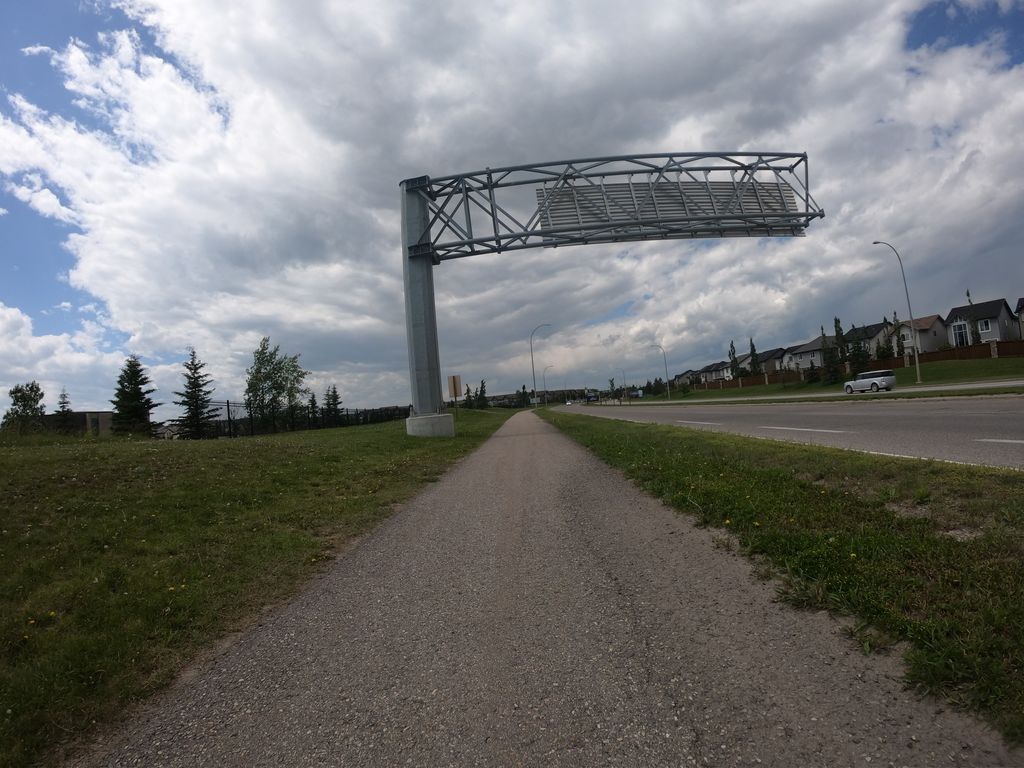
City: calgary